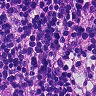
Metastatic tissue present: yes